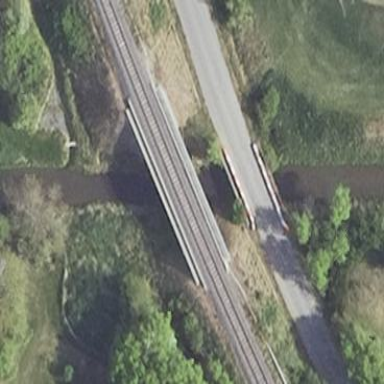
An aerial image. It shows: Man-made bridge.